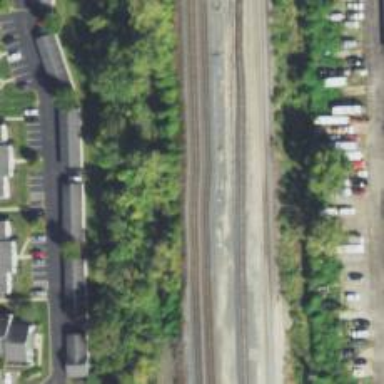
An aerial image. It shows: Railway track.